Question: I want to get counts of subscribers who terminate and re-enroll in the same month when the Termination reason is 'xxx' for past 12 months in a row.

In the above example, subscriber '1245' has been terminated for 'xxx' reason but re-enrolled again in the same month. I want counts of how many times this happens month by month for last n number of months.
I tried below code to get PersonIDs but having trouble getting counts in a month.
'''
SELECT DISTINCT PersonID FROM Membership A
INNER JOIN (SELECT StartYrMo FROM Membership) B
ON A.EndYrMo = B.StartYrMo
WHERE A.TermReason = 'xxx'
ORDER BY PersonID
'''
There is more to it. I want all the PersonIds who does so for at least 6 months in a row. Meaning: Person 'A' is terminated due to 'xxx' reason in 201901. 'A' is again terminated due to same 'xxx' reason in 201902 through 201908 which is minimum of 6 months. I want Ids of everyone who does this.
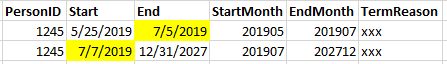
Answer: This should do:
'''
SELECT DISTINCT A.PersonID FROM Membership A
INNER JOIN Membership B ON A.PersonID = B.PersonID
INNER JOIN Membership C ON A.PersonID = C.PersonID
INNER JOIN Membership D ON A.PersonID = D.PersonID
WHERE A.TermReason = 'xxx'
AND B.TermReason = 'xxx'
AND C.TermReason = 'xxx'
AND D.TermReason = 'xxx'
AND B.StartMonth = A.EndMonth
-- following assumes minimum date in your dataset is '201101'.
-- '+ 89' returns '201201' instead of '201113' when EndMonth is '201112'.
AND C.StartMonth = CASE WHEN A.EndMonth IN ('201112', '201212', '201312', '201412', '201512', '201612', '201712', '201812', '201912')
THEN A.EndMonth + 89 ELSE A.EndMonth + 1 END
AND D.StartMonth = CASE WHEN A.EndMonth IN ('201112', '201212', '201312', '201412', '201512', '201612', '201712', '201812', '201912', '201111', '201211', '201311', '201411', '201511', '201611', '201711', '201811', '201911')
THEN A.EndMonth + 90 ELSE A.EndMonth + 2 END
-- repeat for additional months as needed.
ORDER BY PersonID
'''
To reduce redundancy, this code only looks at 3 consecutive months. If it does not return any results, then you do not have to worry about writing additional lines of codes for other months (if it is a one time request). Because if there are no one in 3 consecutive months, then there shall be no one in 6 consecutive months. I hope this helps :)